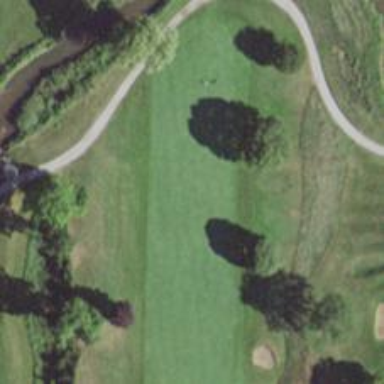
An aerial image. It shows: View of golf hole.